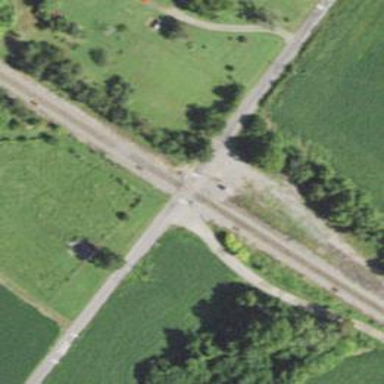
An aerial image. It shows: Level crossing along the railway.